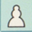
Piece: wP